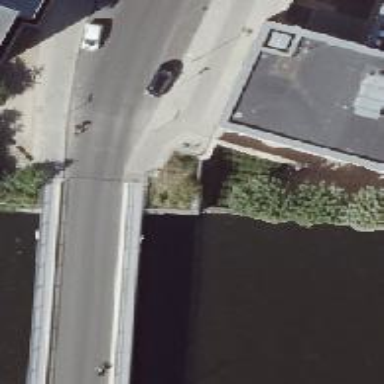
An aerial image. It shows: Sidewalk bridge with metal surface.